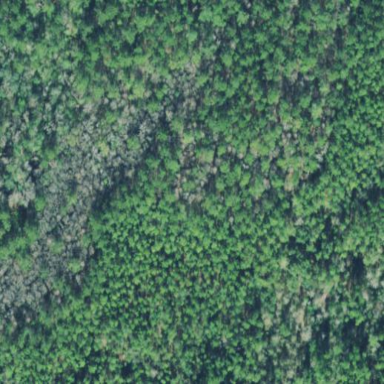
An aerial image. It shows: Forest with needle-leaved trees.